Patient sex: F
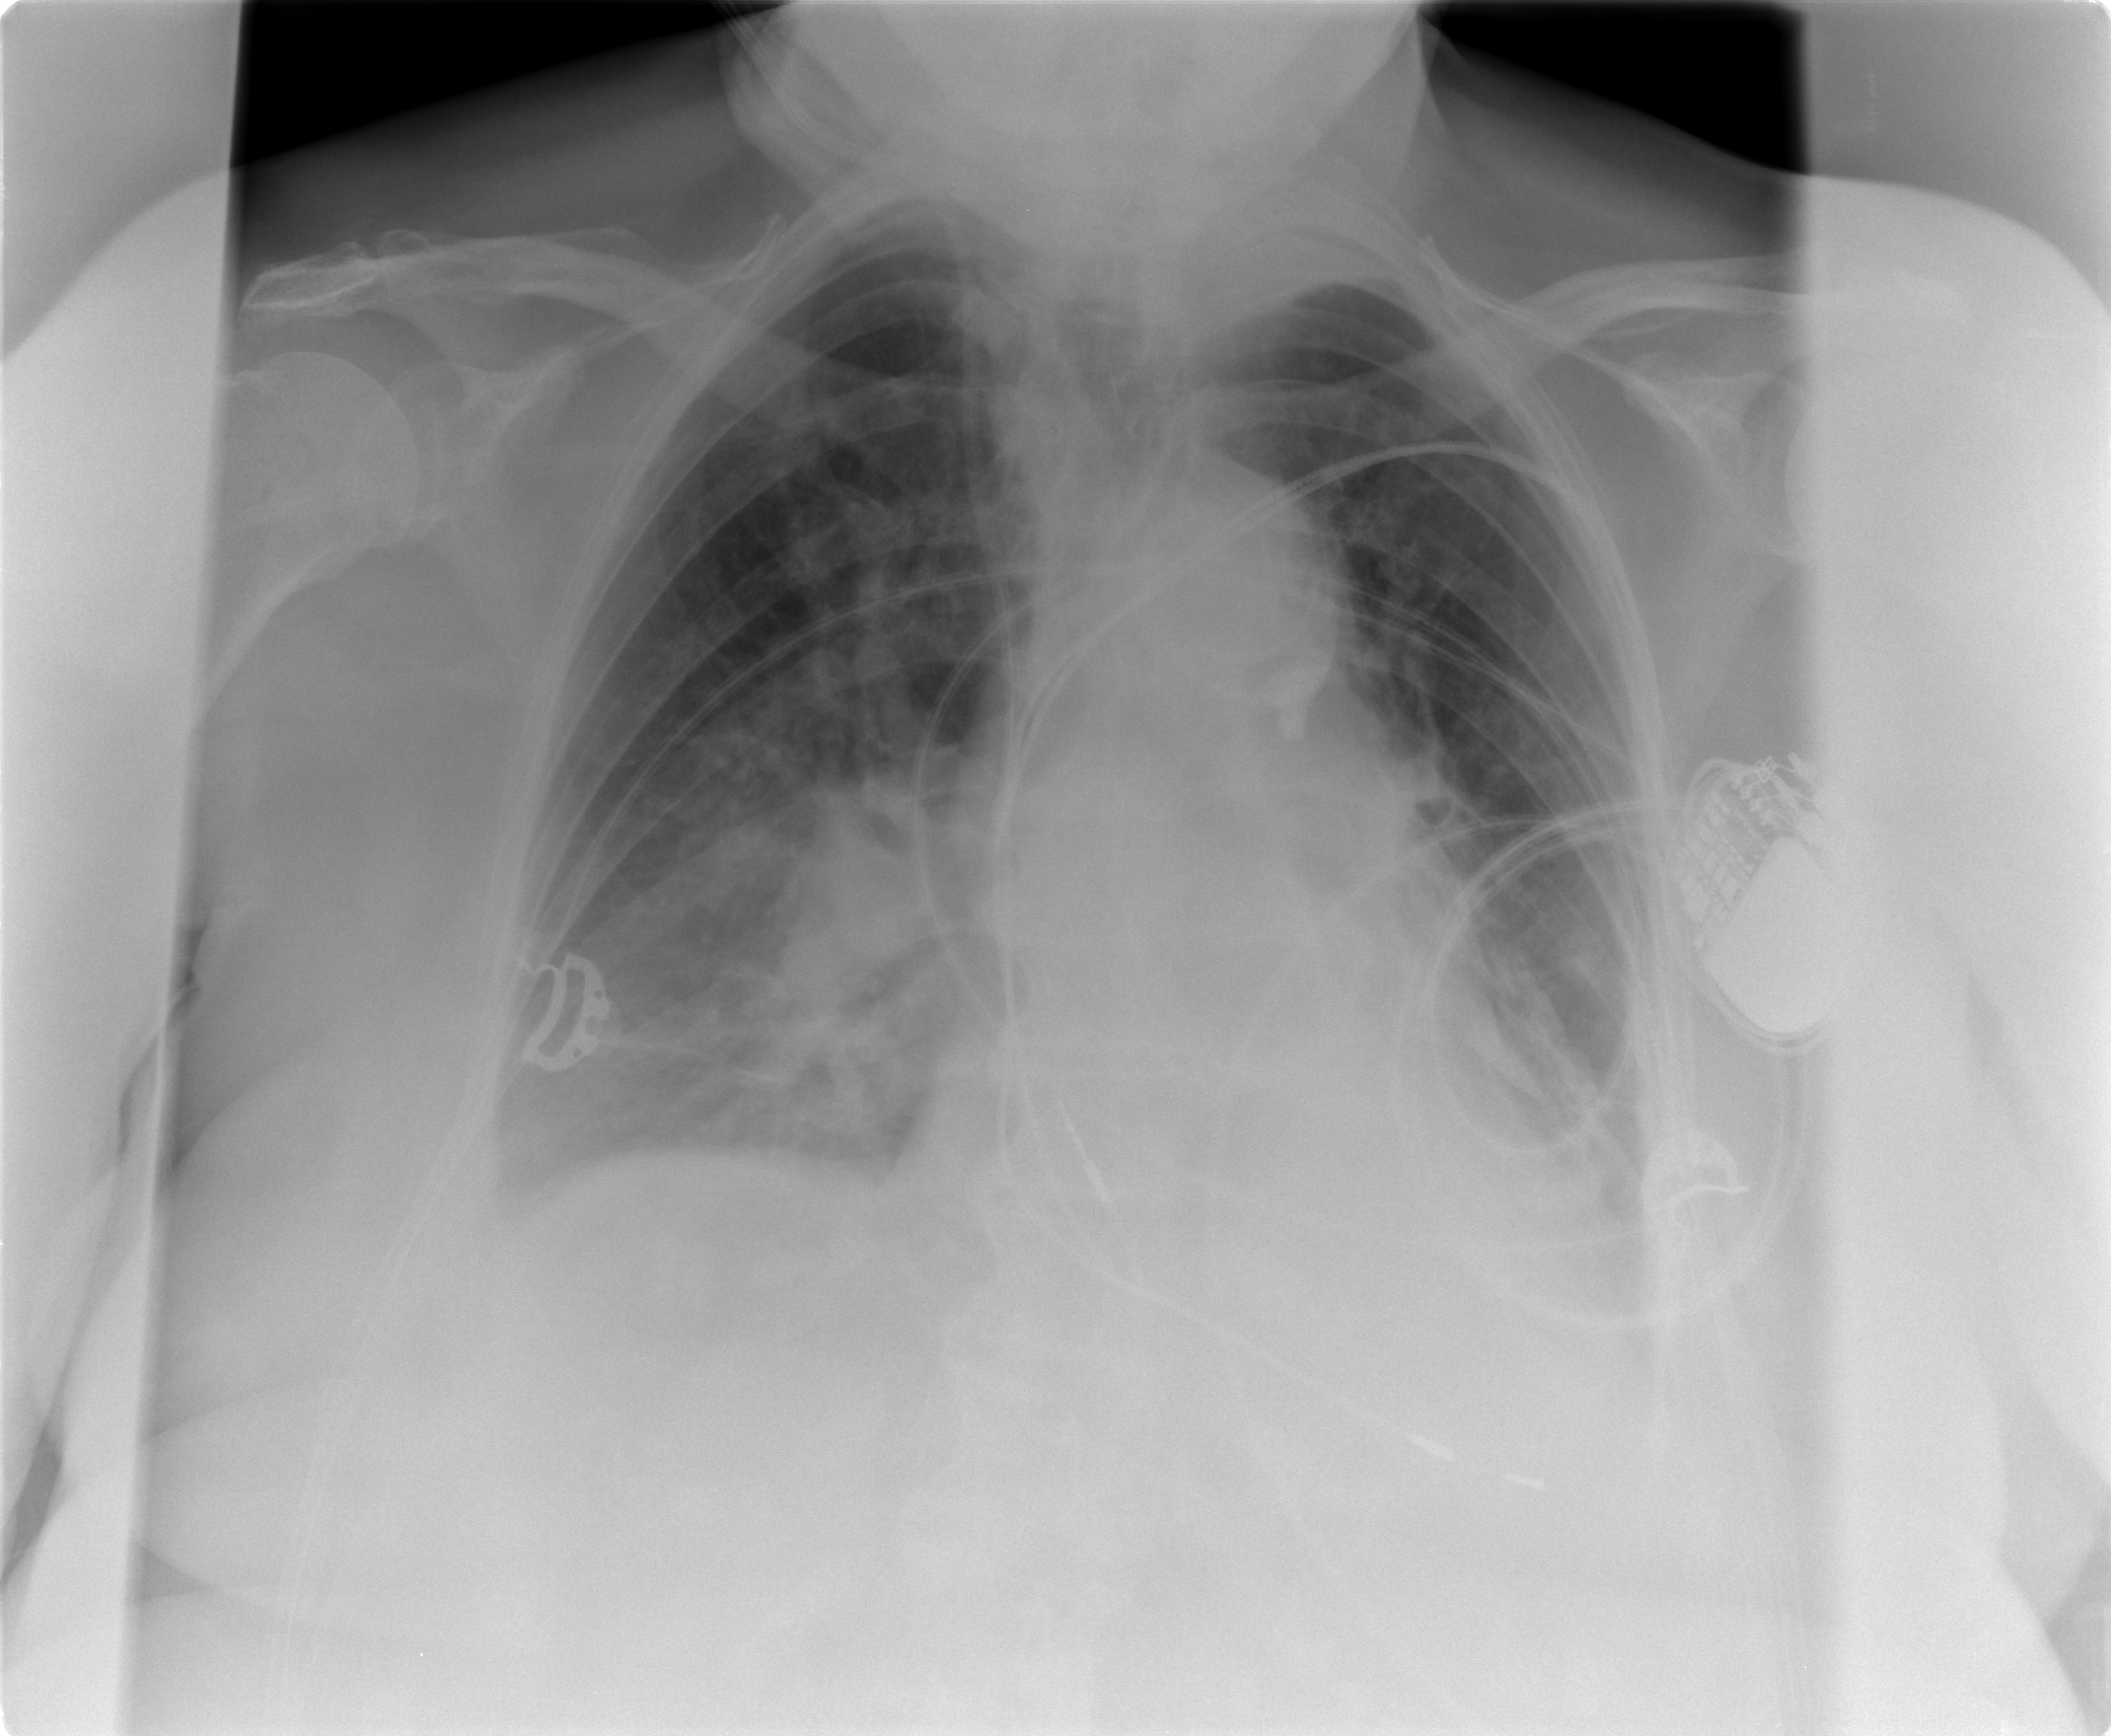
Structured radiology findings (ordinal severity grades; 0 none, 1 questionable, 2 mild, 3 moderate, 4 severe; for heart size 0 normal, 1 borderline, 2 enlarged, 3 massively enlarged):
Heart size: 1
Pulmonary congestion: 2
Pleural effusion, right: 2
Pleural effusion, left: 2
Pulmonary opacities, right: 2
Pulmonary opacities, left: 0
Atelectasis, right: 2
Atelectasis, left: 2